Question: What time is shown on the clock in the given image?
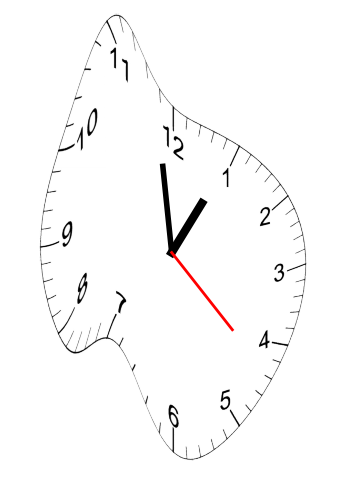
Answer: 12:58:22